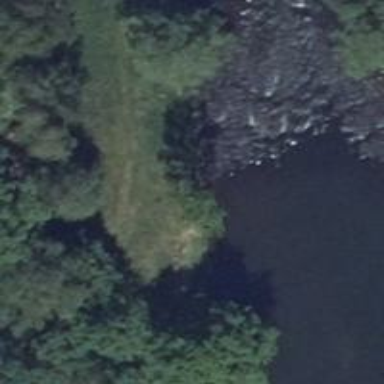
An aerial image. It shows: Weir along the waterway.